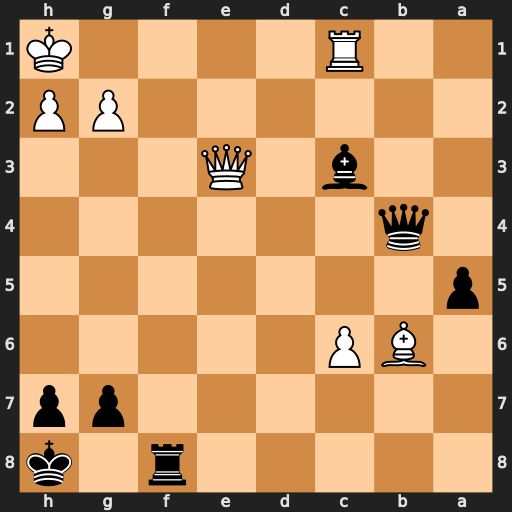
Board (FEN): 5r1k/6pp/1BP5/p7/1q6/2b1Q3/6PP/2R4K
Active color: b
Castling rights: -
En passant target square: -
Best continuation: Bd2 Bxa5 Qxa5